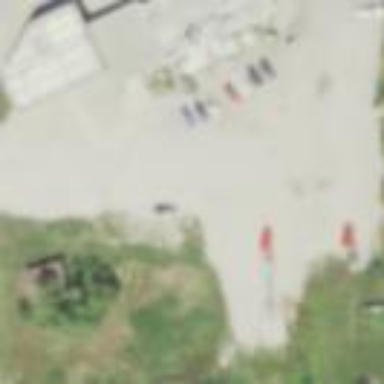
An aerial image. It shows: Parking area with unpaved surface.